Question: I have this tree structure in my xul application.
'''
<tree>
<treechildren>
<treeitem>
<treerow>
/* some code */
</treerow>
<treechildren>
<treeitem> /* some code */</treeitem>
<treeitem> /* some code */</treeitem>
</treechildren>
</treeitem>
</treechildren>
</tree>
'''
As you xul gurus already know, treeitem that contains treechildren gets an arrow left from the label. Like this:

What I want to know is how to change this arrow and position it on far right.
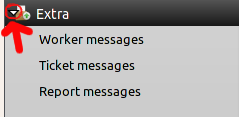
Answer: This arrow is called a "twisty" and it is styled using the <URL>. The default Windows theme defines the following styles for the tree twisty:
'''
treechildren::-moz-tree-twisty {
-moz-padding-end: 4px;
padding-top: 1px;
width: 9px; /* The image's width is 9 pixels */
list-style-image: url("chrome://global/skin/tree/twisty-clsd.png");
}
treechildren::-moz-tree-twisty(open) {
width: 9px; /* The image's width is 9 pixels */
list-style-image: url("chrome://global/skin/tree/twisty-open.png");
}
'''
By overriding these styles you change its width and margins, you can also use other images. However, I don't think that you can go as far as to move it to a different position.